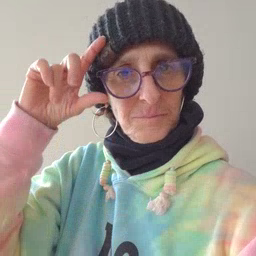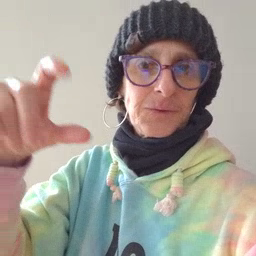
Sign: moon